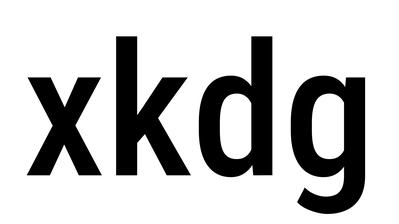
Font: Roboto_Condensed_Medium